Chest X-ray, PA view. Patient: 45 years old, sex M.
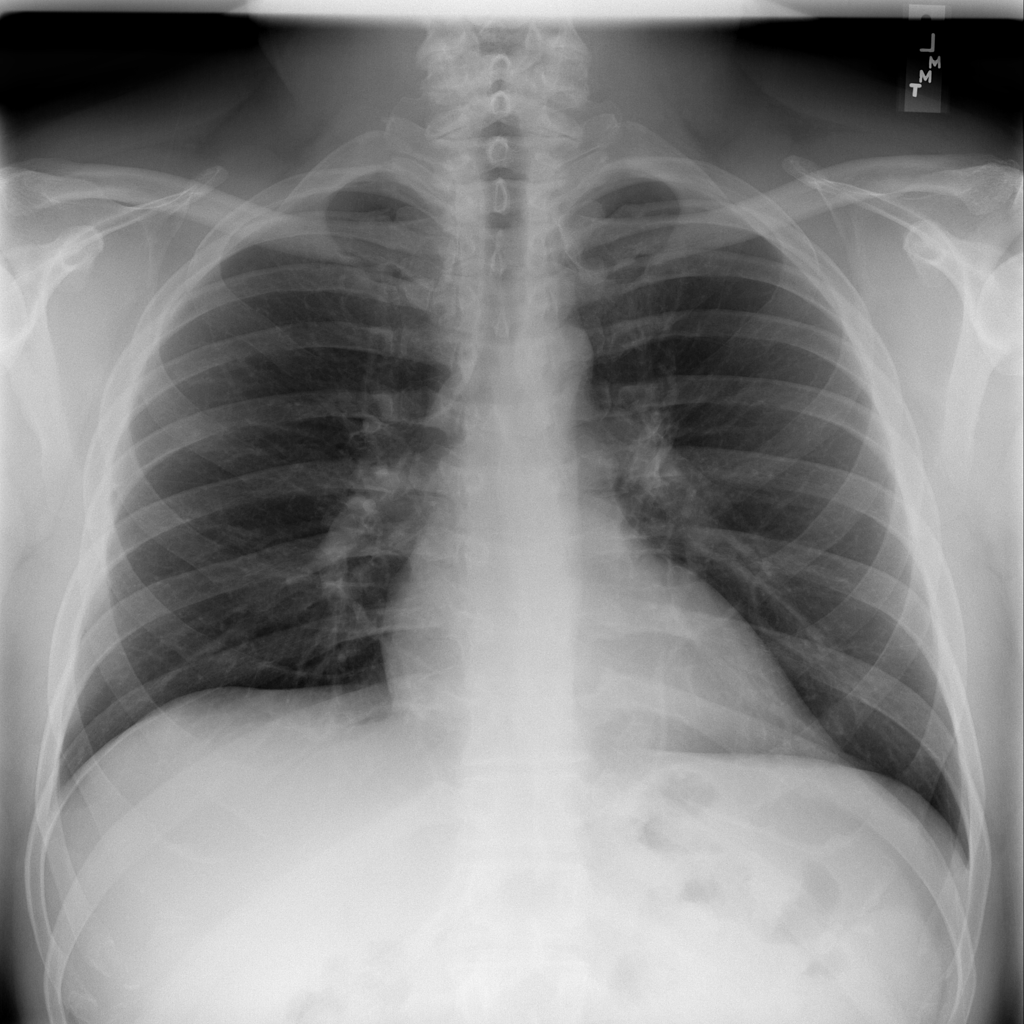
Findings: No Finding